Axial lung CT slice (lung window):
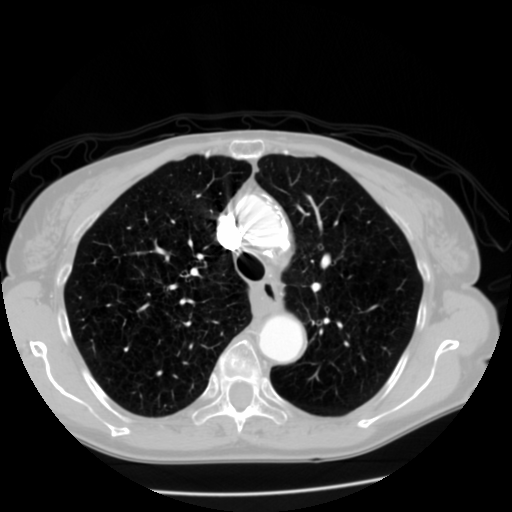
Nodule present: no